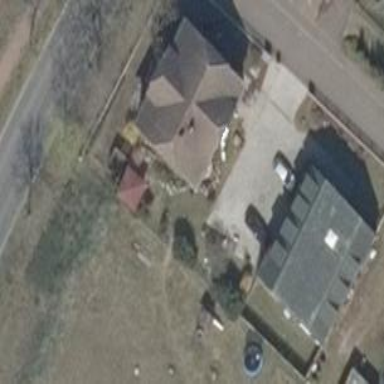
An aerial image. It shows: Simple and straightforward house.